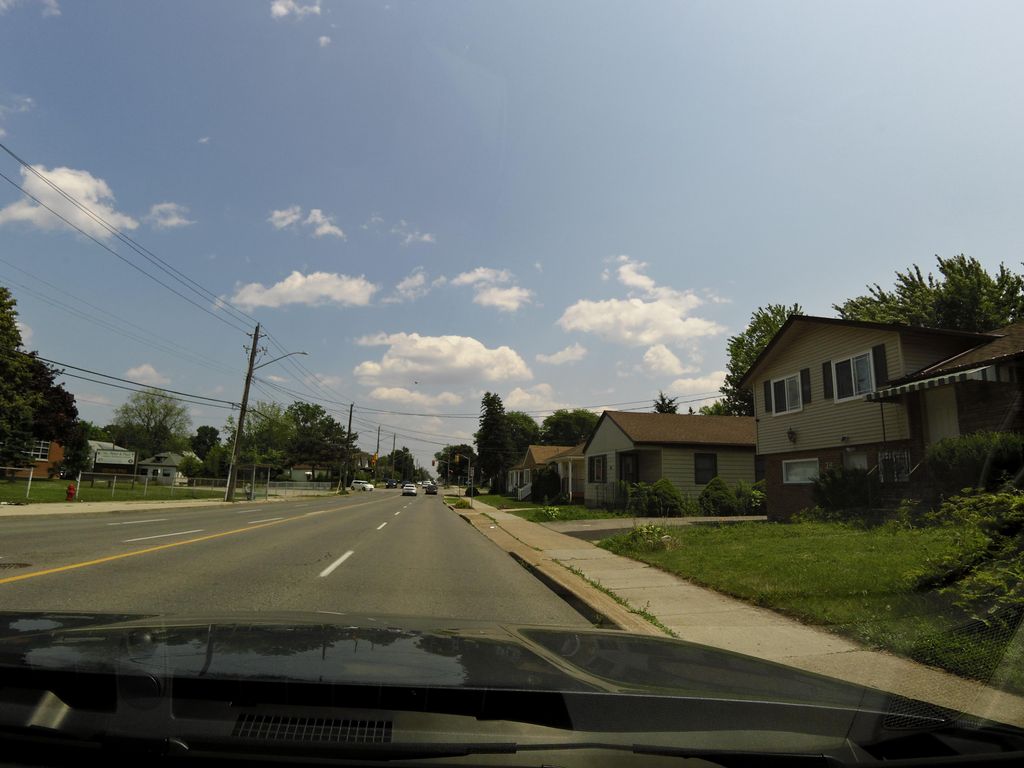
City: hamilton